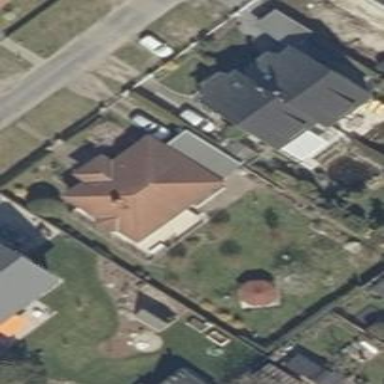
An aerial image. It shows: Detached building.